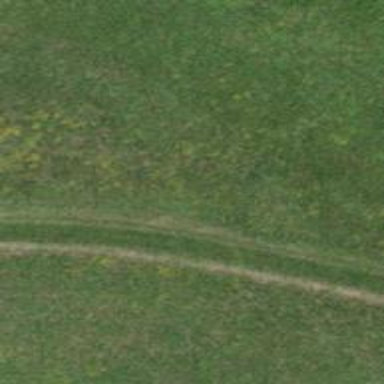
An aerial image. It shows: Grass track road with grade 5 tracktype.